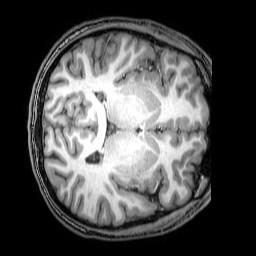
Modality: T1w
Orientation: axial
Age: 18
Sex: male